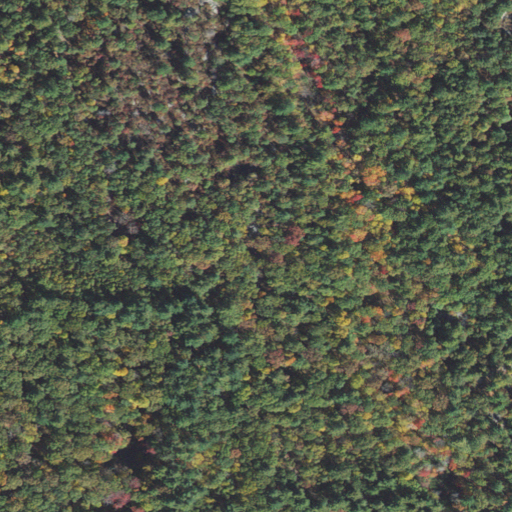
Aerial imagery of rock in Massachusetts named Panther Cave containing deciduous forest, mixed forest, woody wetlands, and evergreen forest